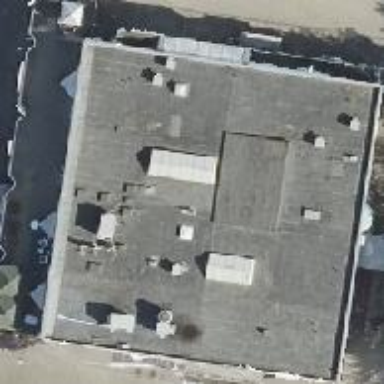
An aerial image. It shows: Retail building with flat roof.